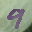
Label: 9